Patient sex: M
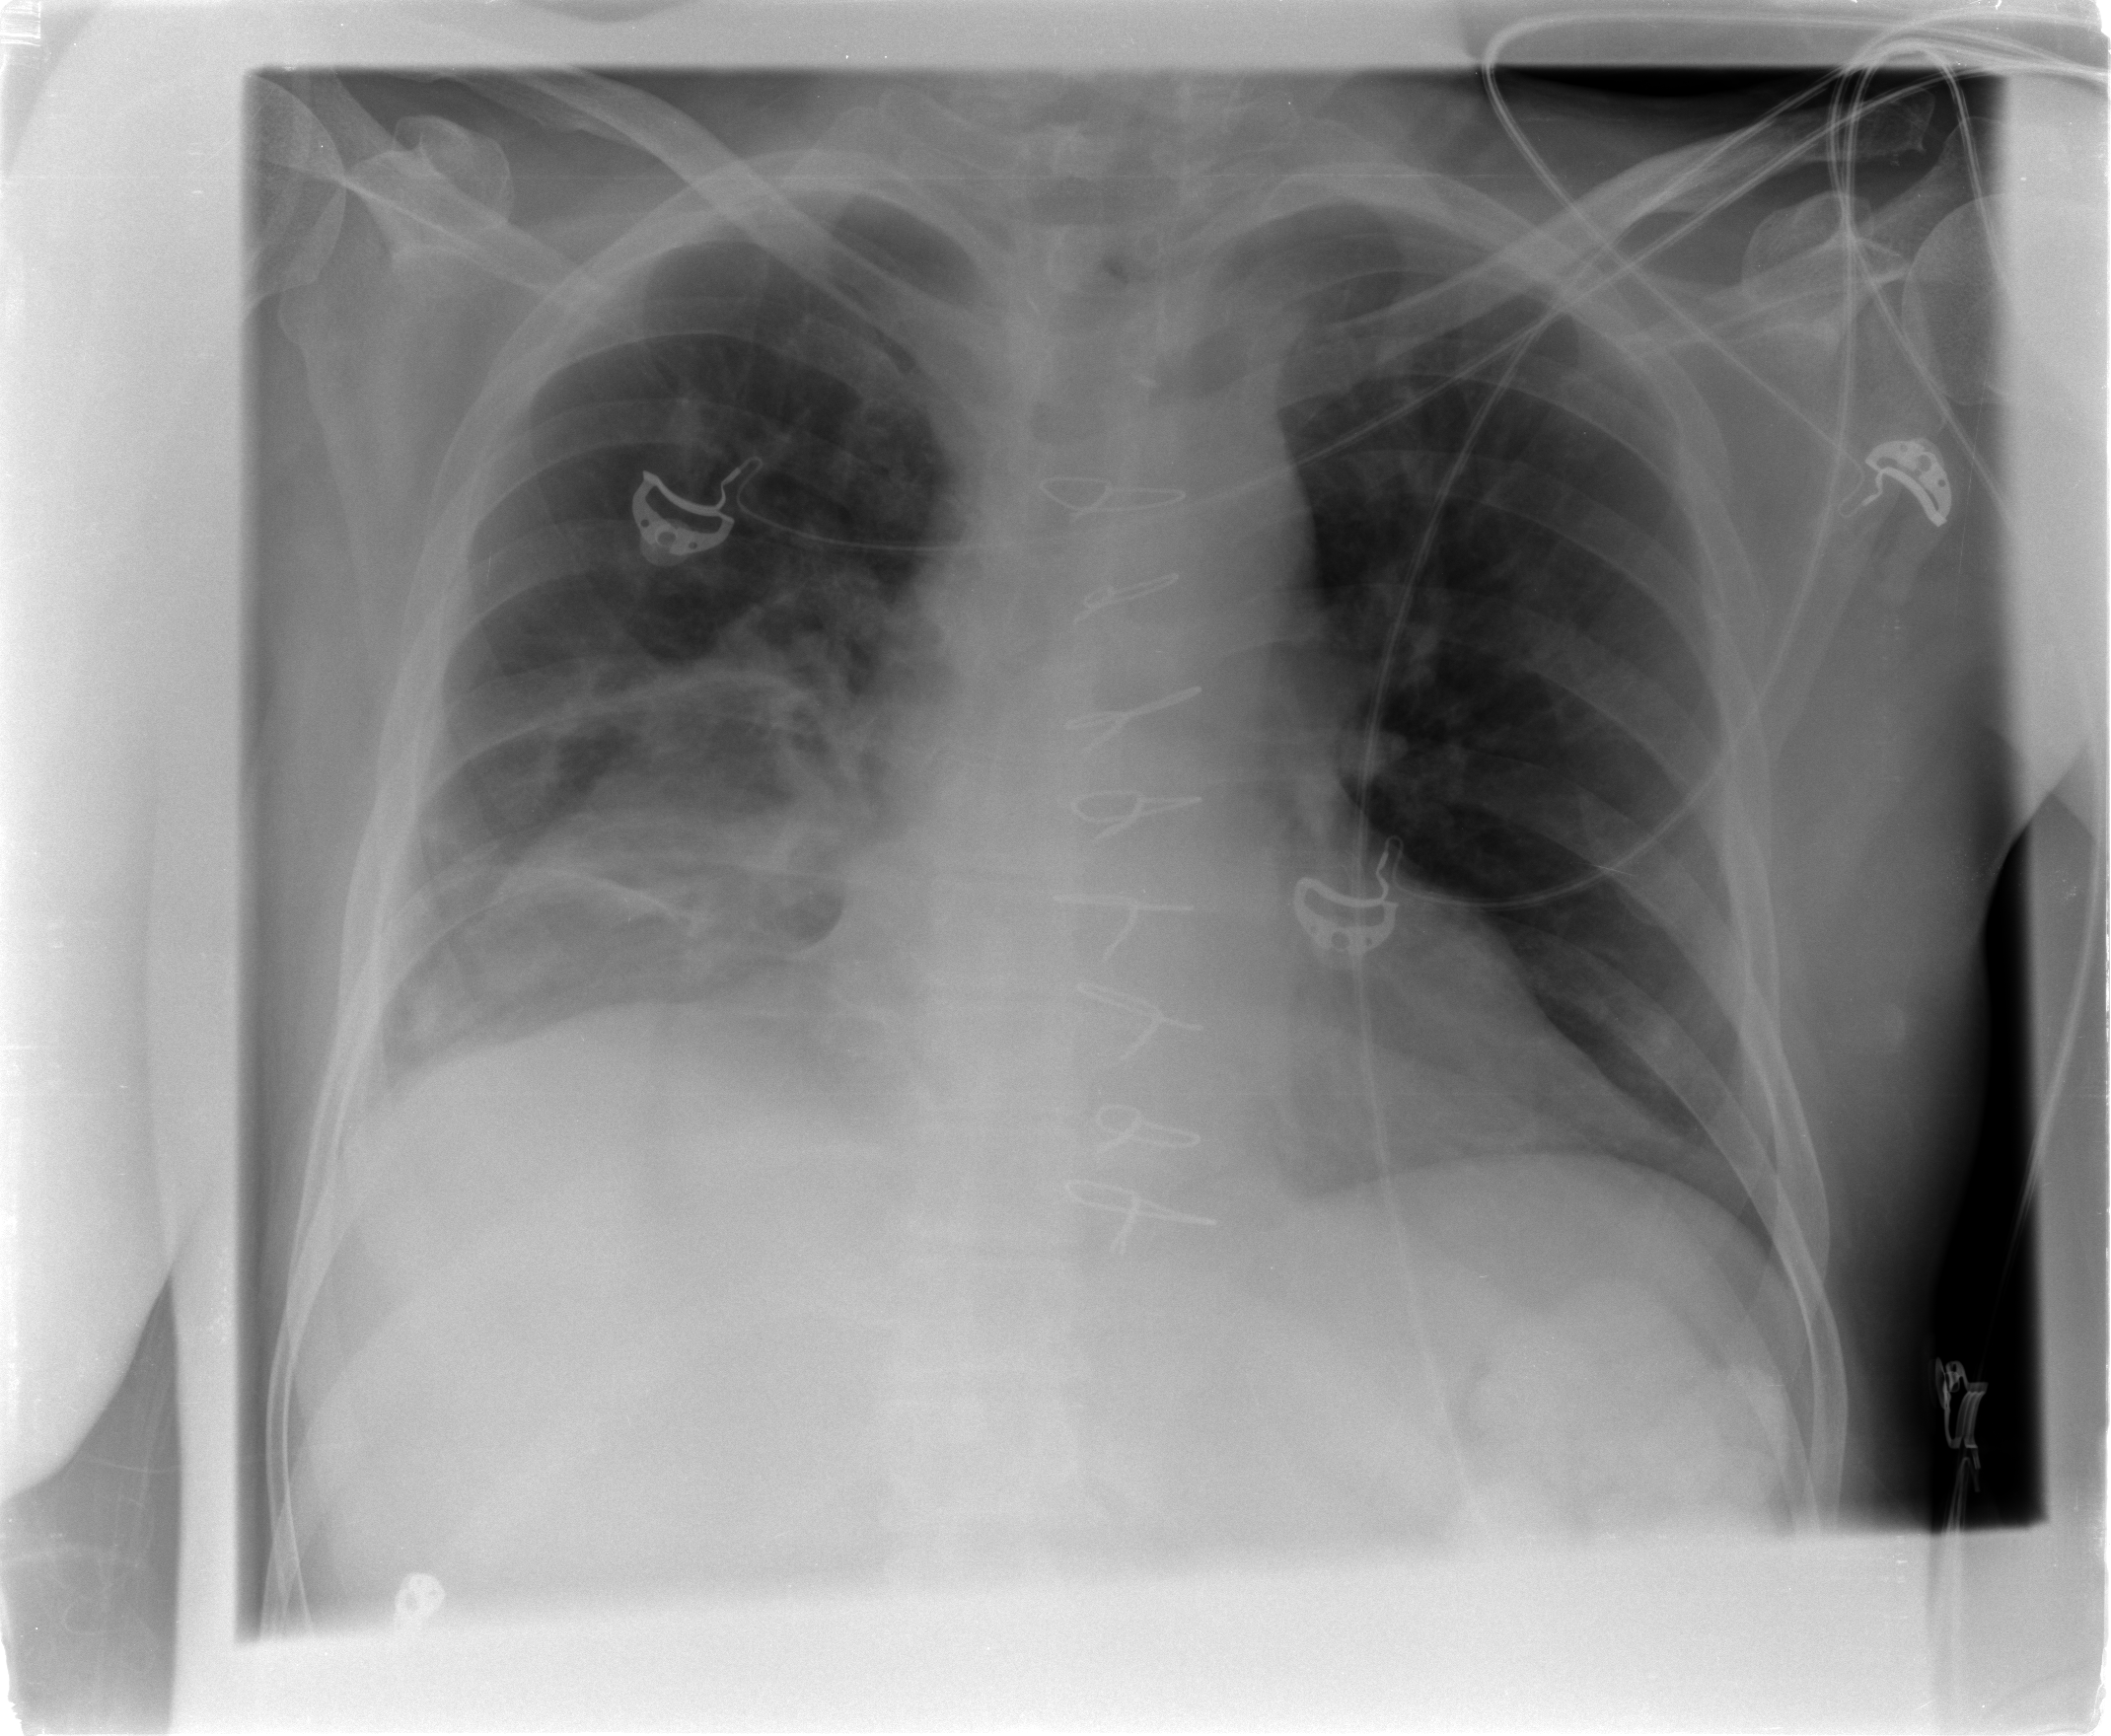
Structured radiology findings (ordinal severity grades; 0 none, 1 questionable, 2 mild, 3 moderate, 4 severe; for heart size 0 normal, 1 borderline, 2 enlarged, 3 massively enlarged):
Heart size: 0
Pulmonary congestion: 0
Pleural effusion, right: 2
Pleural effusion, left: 0
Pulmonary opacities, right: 2
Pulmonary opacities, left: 0
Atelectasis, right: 2
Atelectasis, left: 0